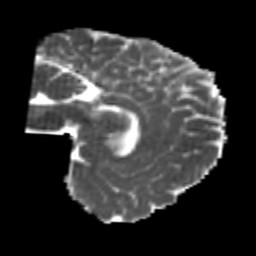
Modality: MD
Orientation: sagittal
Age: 24
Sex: male
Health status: healthy
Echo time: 0.074 s